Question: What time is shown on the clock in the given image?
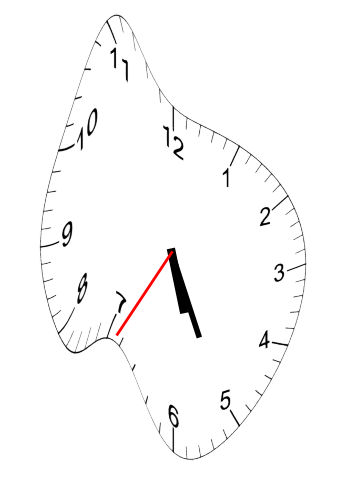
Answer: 05:25:35